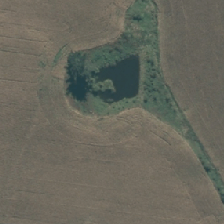
Land cover: indigenous_forest